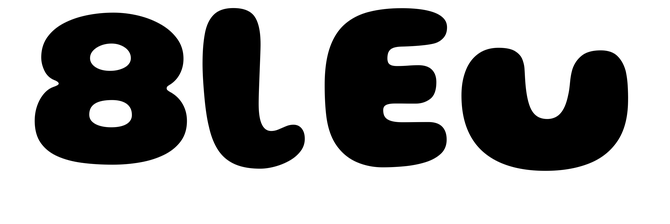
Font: Gluten_ExtraBold